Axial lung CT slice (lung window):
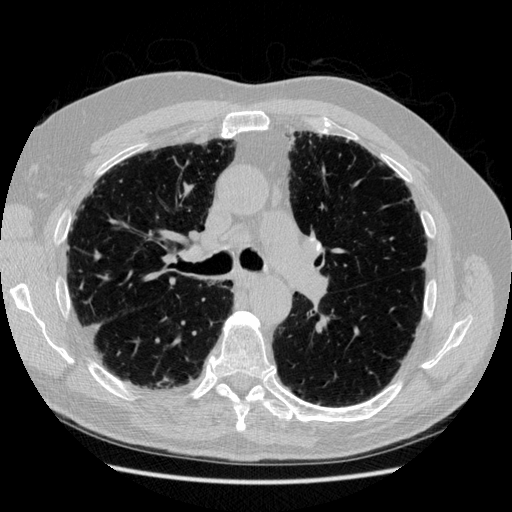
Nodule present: no